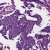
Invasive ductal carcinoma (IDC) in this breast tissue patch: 1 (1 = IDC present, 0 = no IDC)